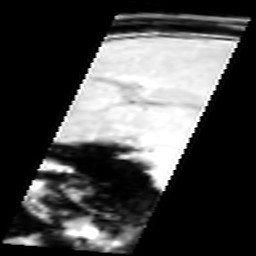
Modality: inplaneT1
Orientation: sagittal
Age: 20
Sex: male